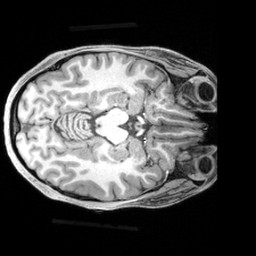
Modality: T1w
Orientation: axial